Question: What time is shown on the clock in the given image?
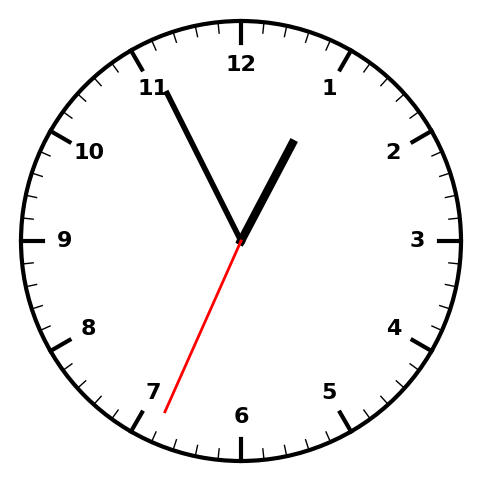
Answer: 12:55:34